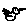
Label: bird